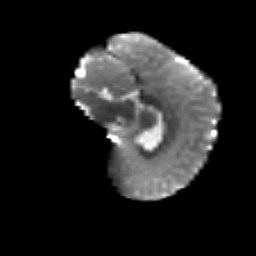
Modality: T2w
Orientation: sagittal
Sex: male
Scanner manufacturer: siemens
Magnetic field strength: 3 T
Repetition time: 5 s
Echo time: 0.071 s